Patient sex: F
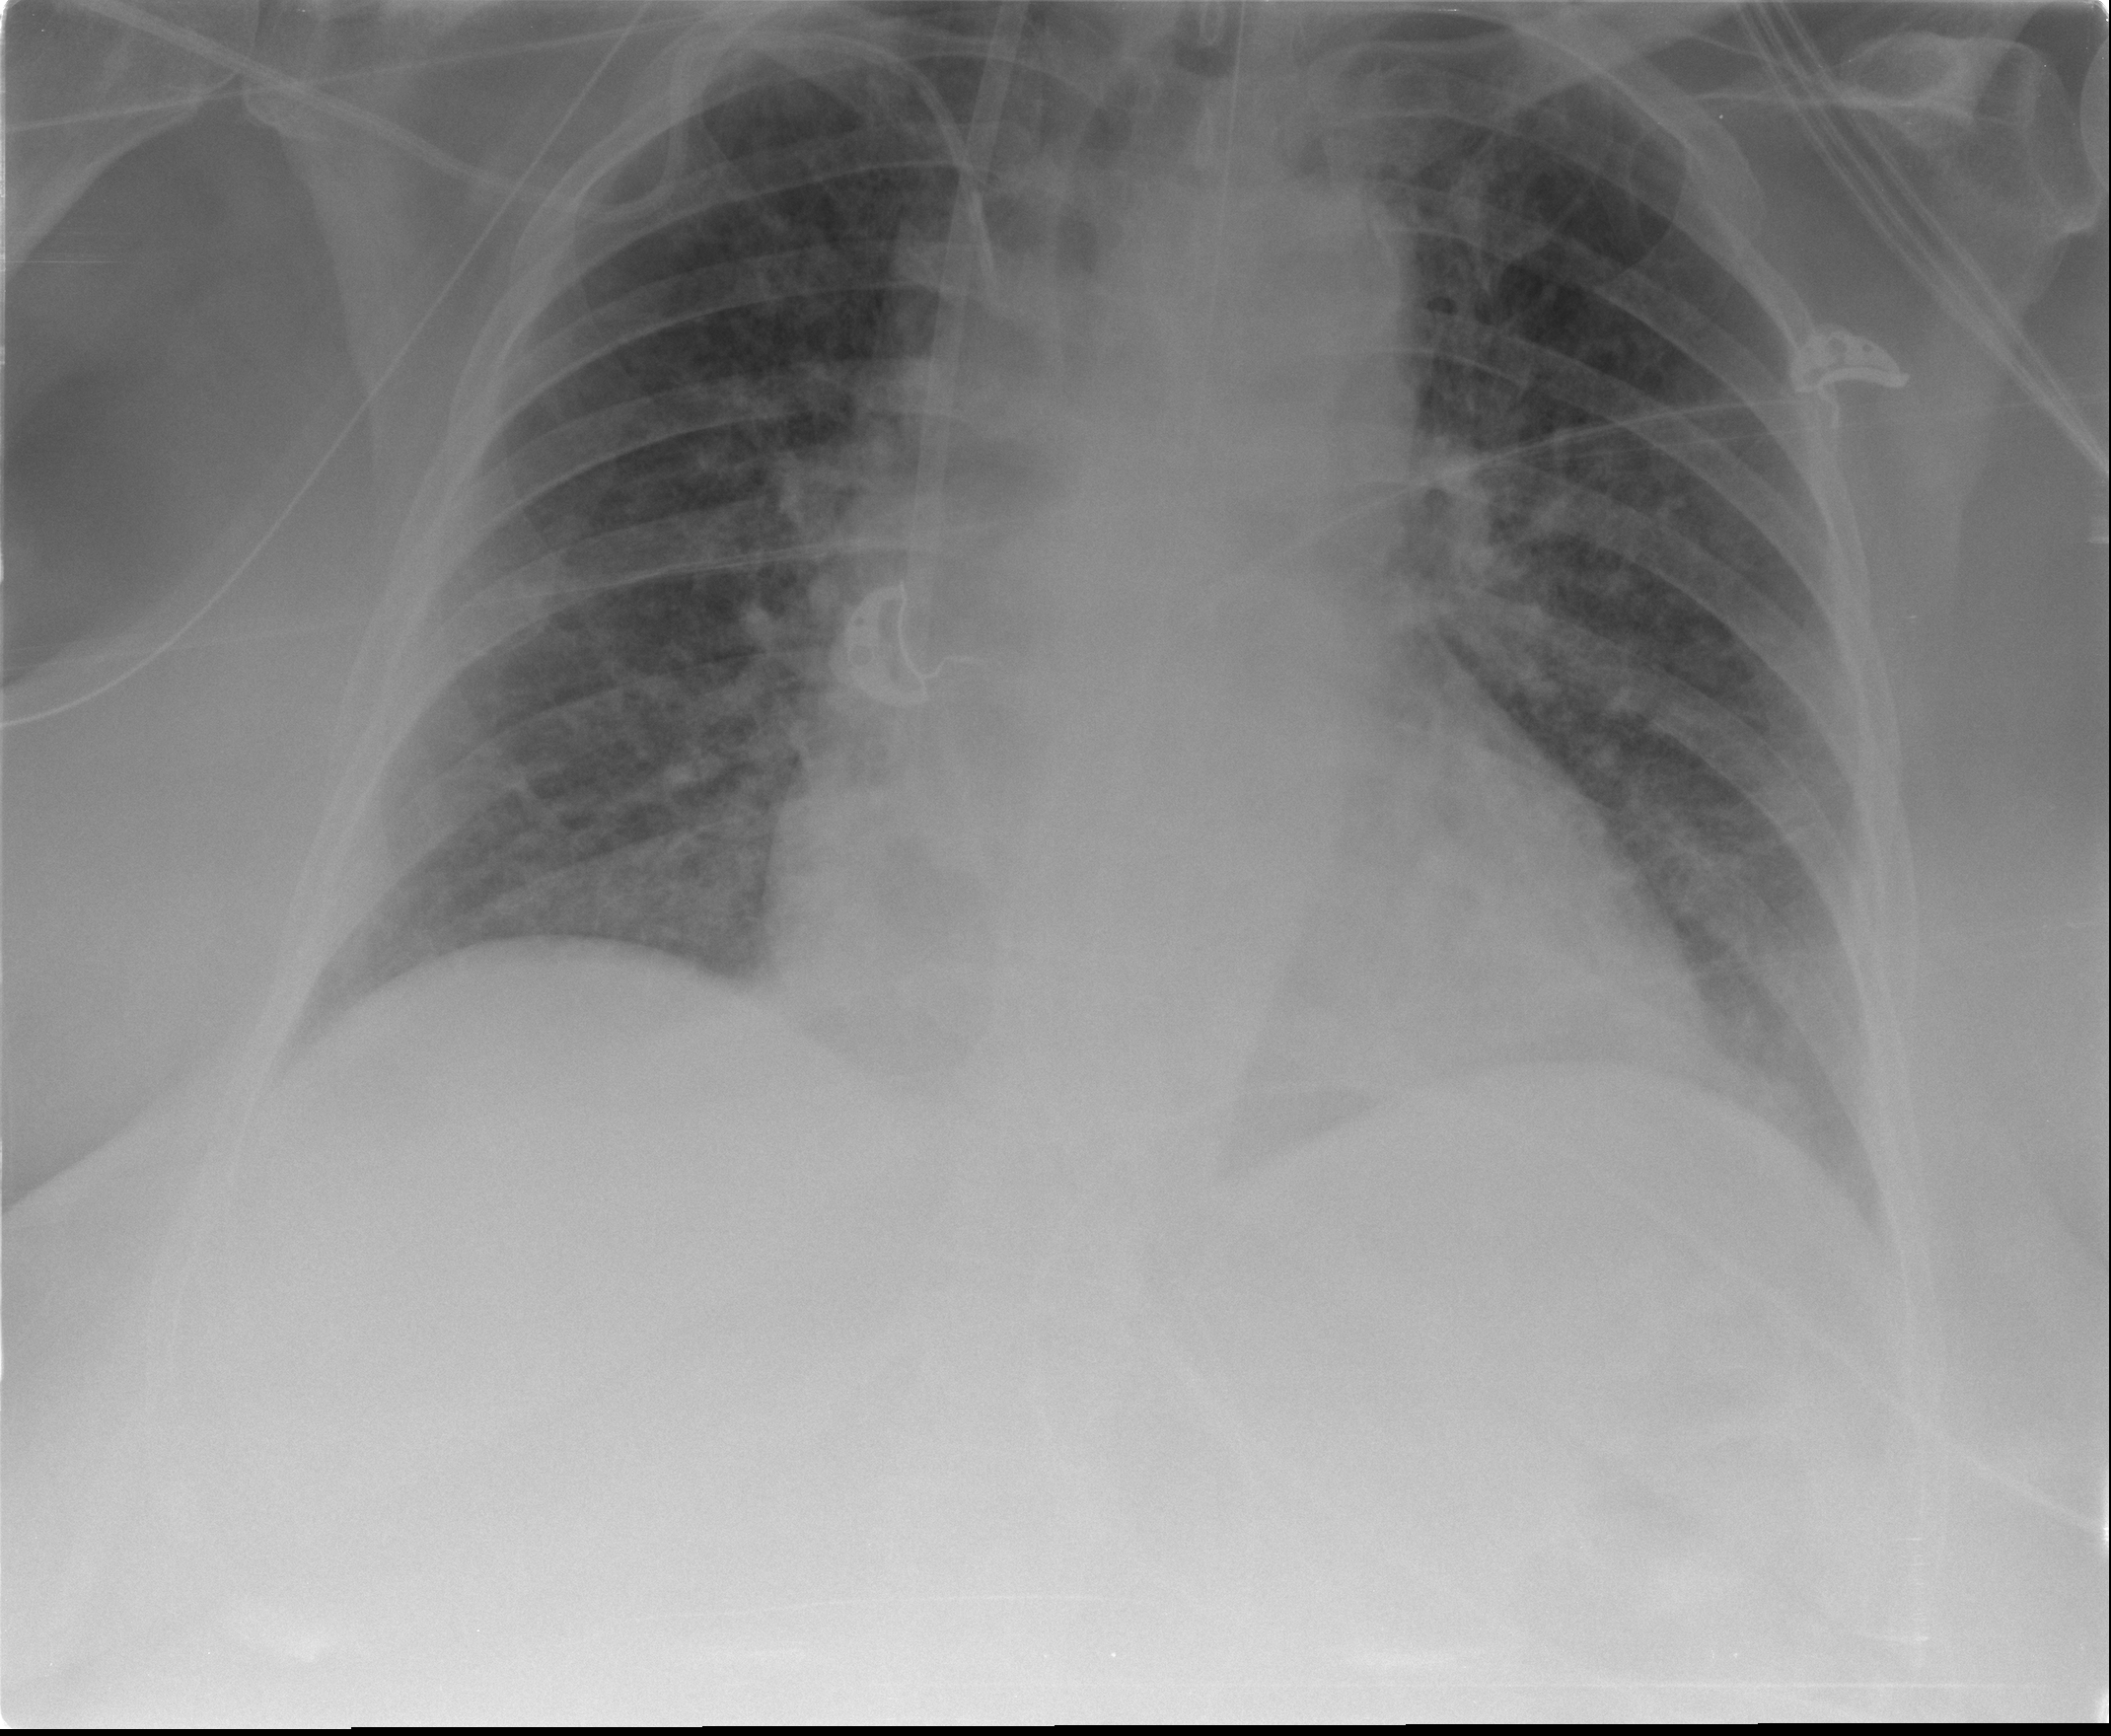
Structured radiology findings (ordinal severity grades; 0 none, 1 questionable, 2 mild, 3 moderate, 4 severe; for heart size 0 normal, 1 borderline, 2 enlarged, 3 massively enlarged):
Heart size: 0
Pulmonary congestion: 2
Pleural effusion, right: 0
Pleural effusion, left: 1
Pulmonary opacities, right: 1
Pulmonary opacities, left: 1
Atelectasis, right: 0
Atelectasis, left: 0